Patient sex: M
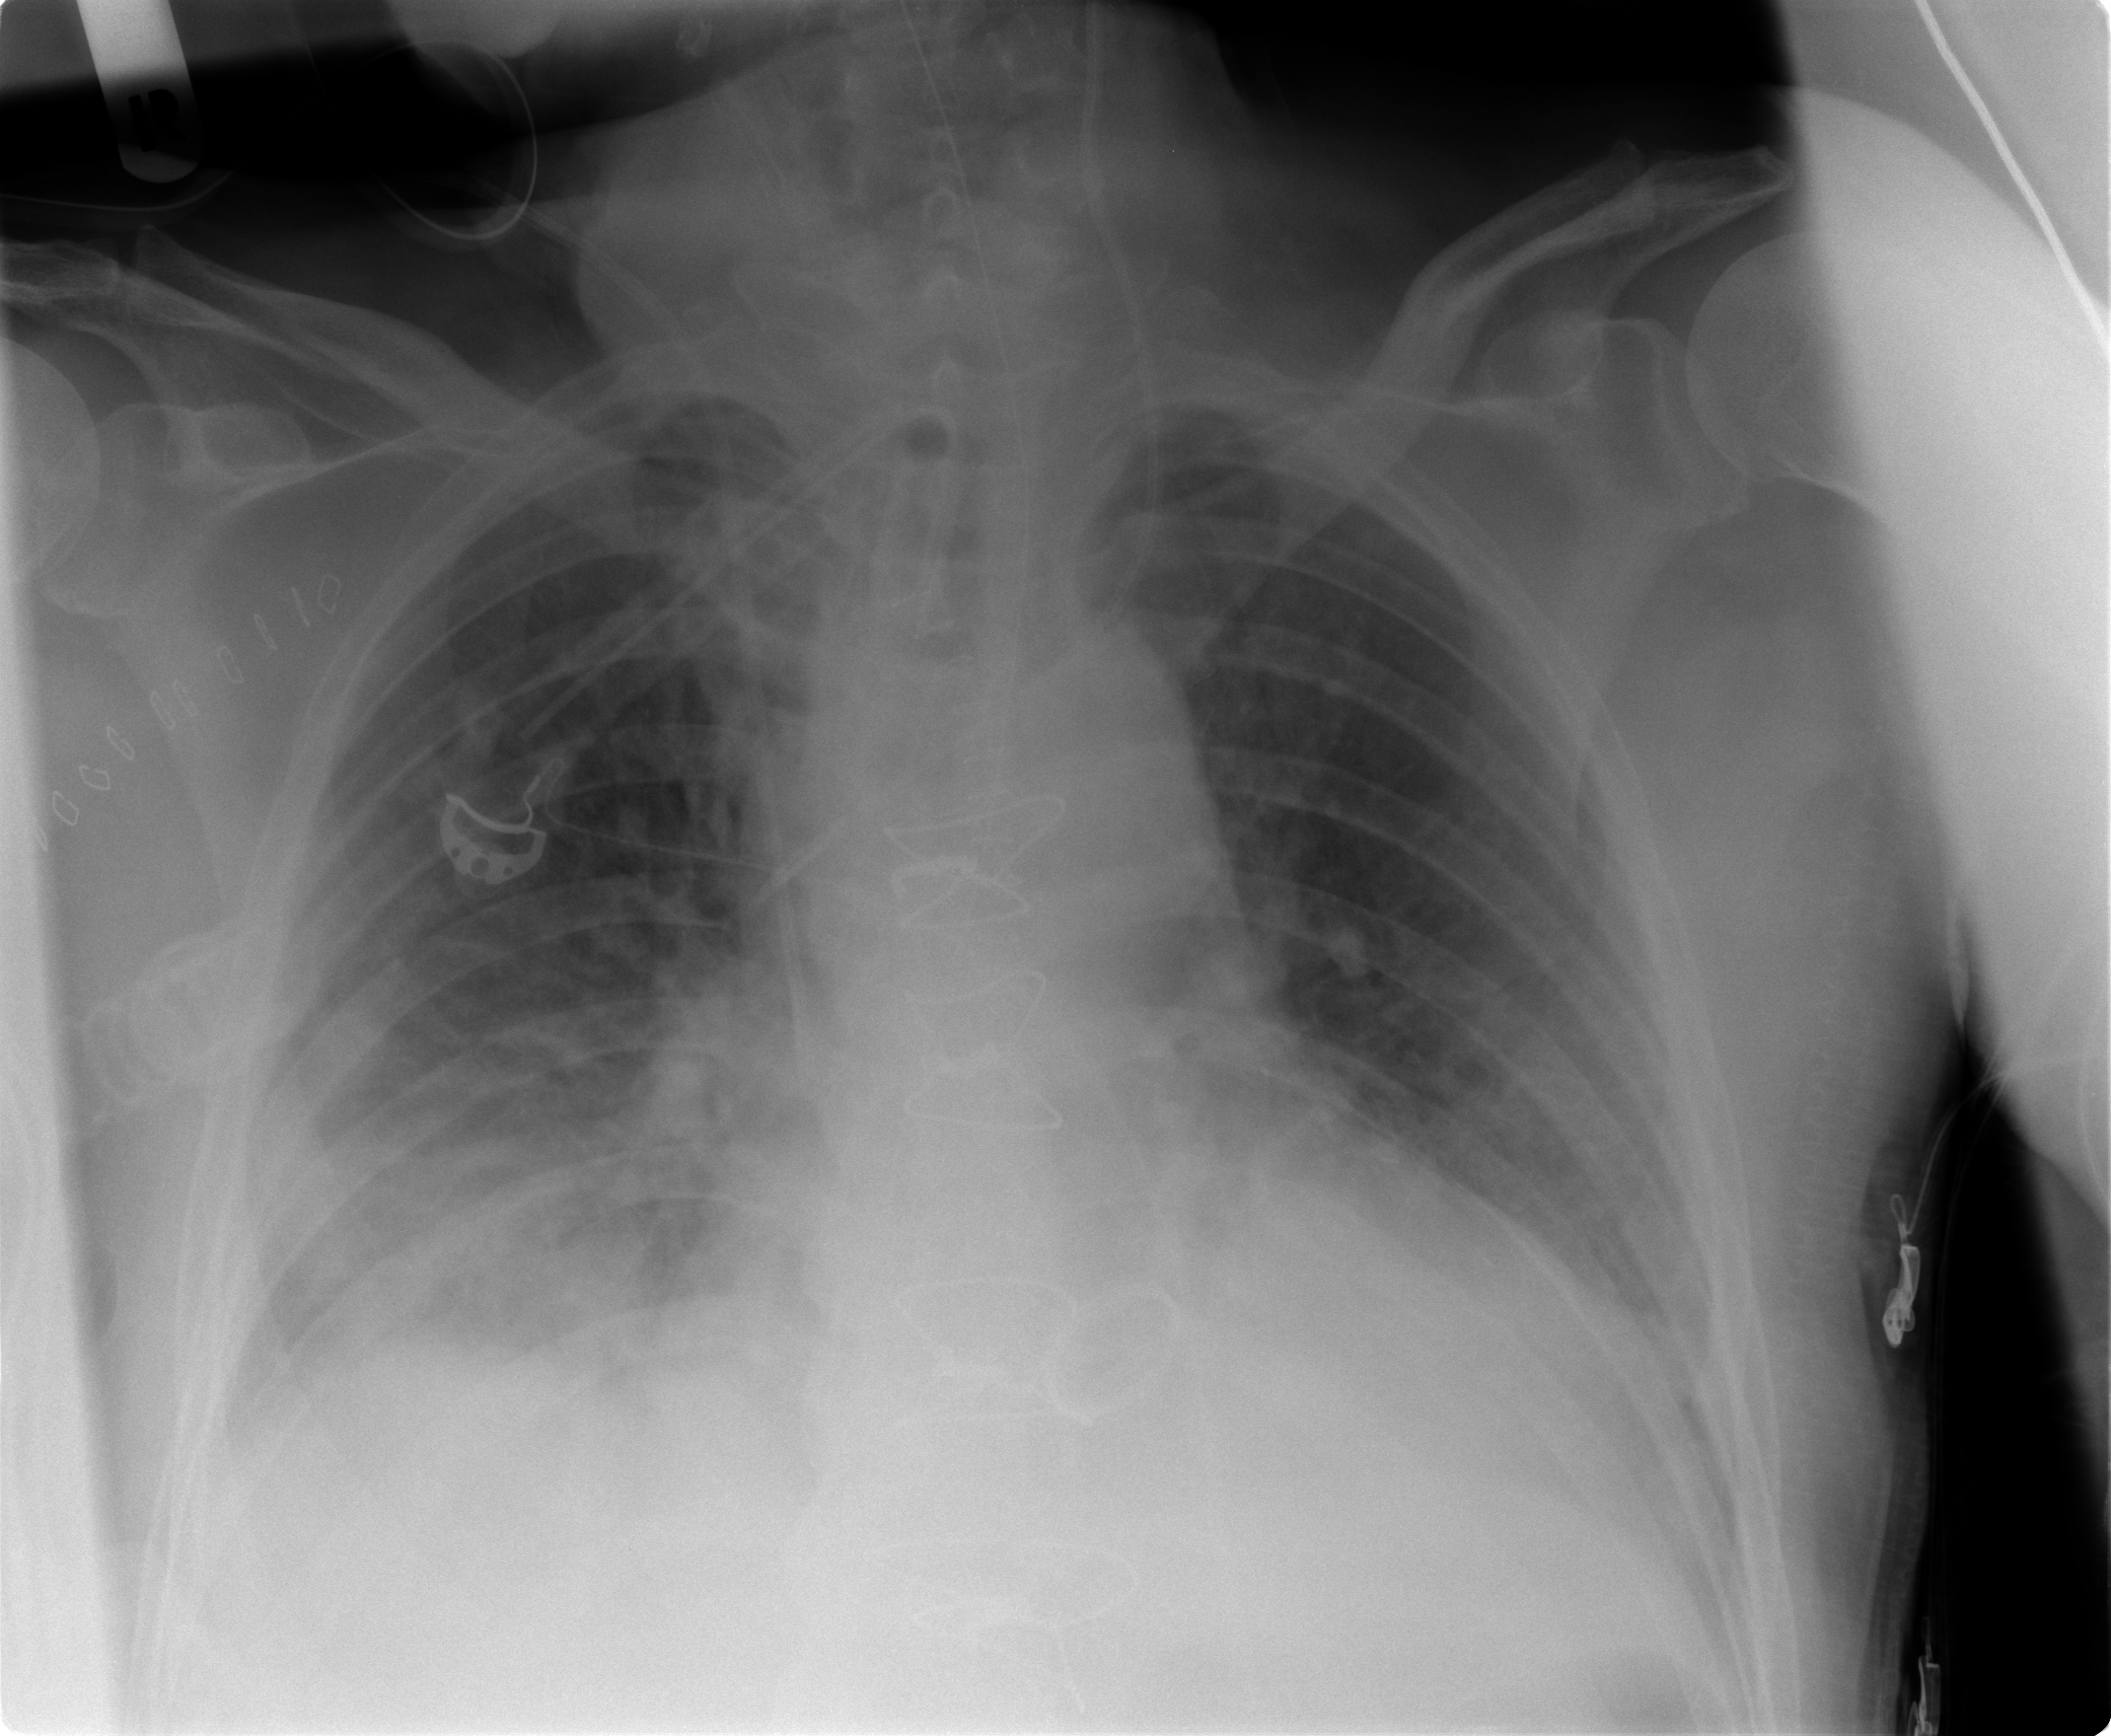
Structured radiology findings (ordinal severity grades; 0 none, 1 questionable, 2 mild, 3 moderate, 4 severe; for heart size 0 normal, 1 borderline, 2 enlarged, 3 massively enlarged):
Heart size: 2
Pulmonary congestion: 2
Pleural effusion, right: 2
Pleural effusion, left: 2
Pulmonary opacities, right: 0
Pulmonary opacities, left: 0
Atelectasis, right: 2
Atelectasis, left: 0